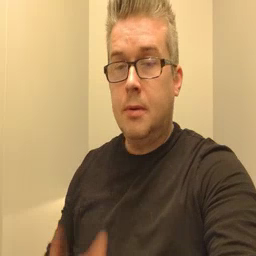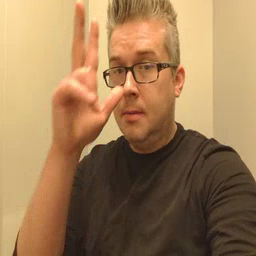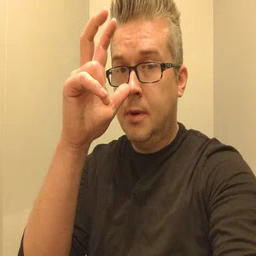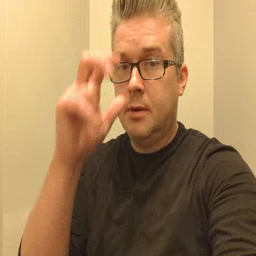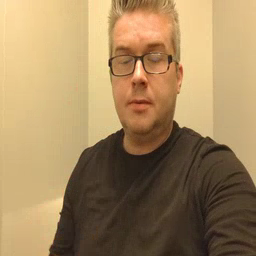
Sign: bug